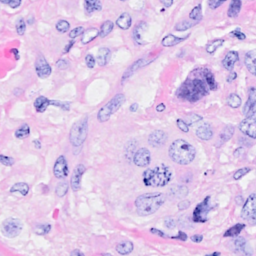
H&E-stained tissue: Breast